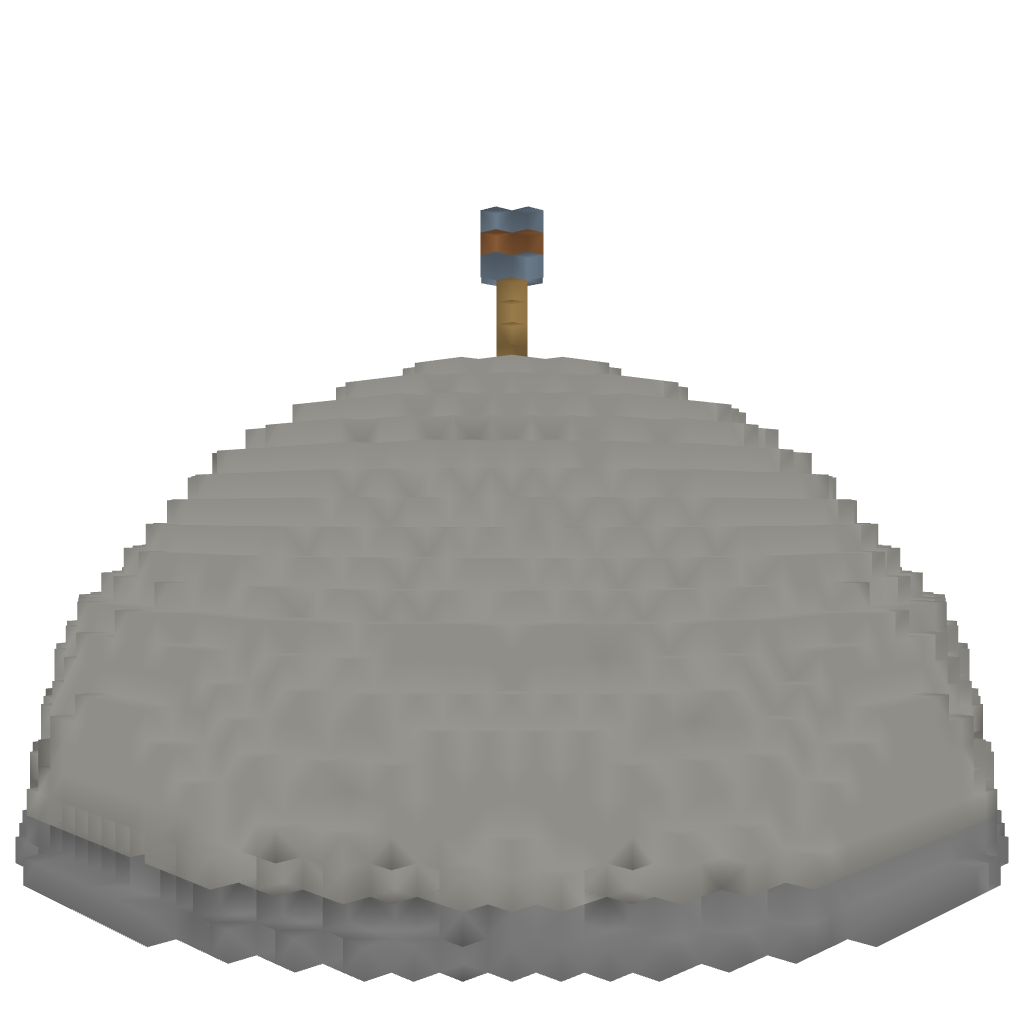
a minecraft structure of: Glass Dome